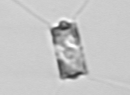
Label: Chaetoceros_didymus